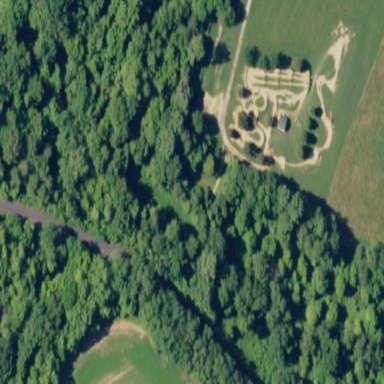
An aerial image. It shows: Recreation ground used for cycling activities.